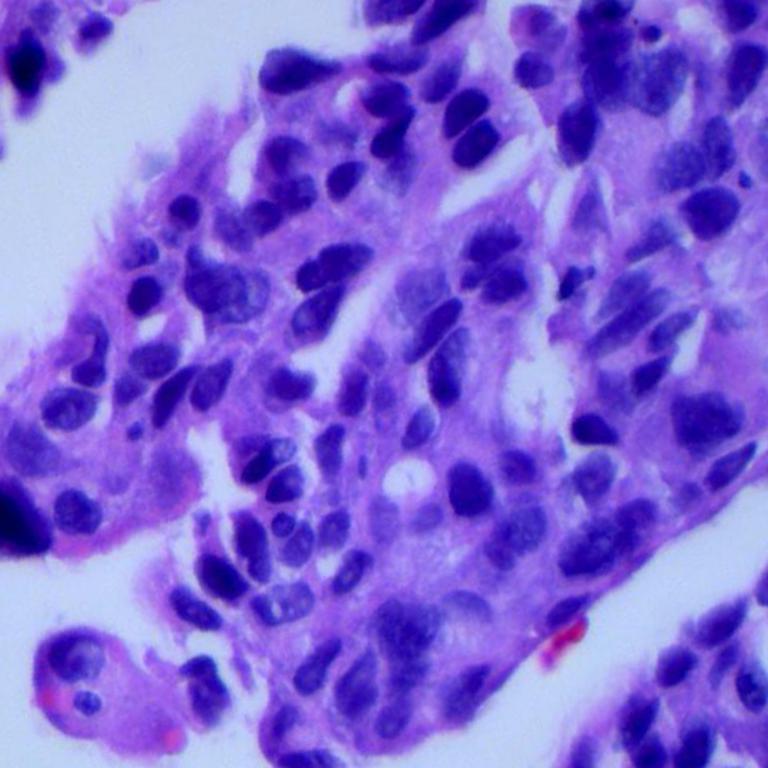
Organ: lung
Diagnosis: adenocarcinomas